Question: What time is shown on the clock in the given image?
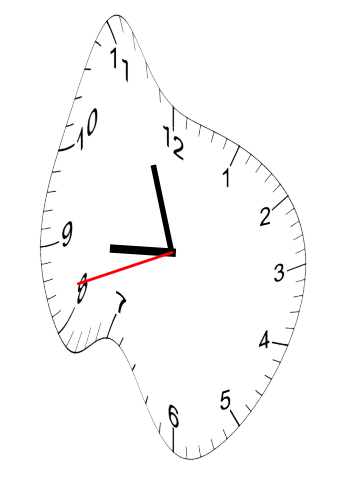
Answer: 08:56:42